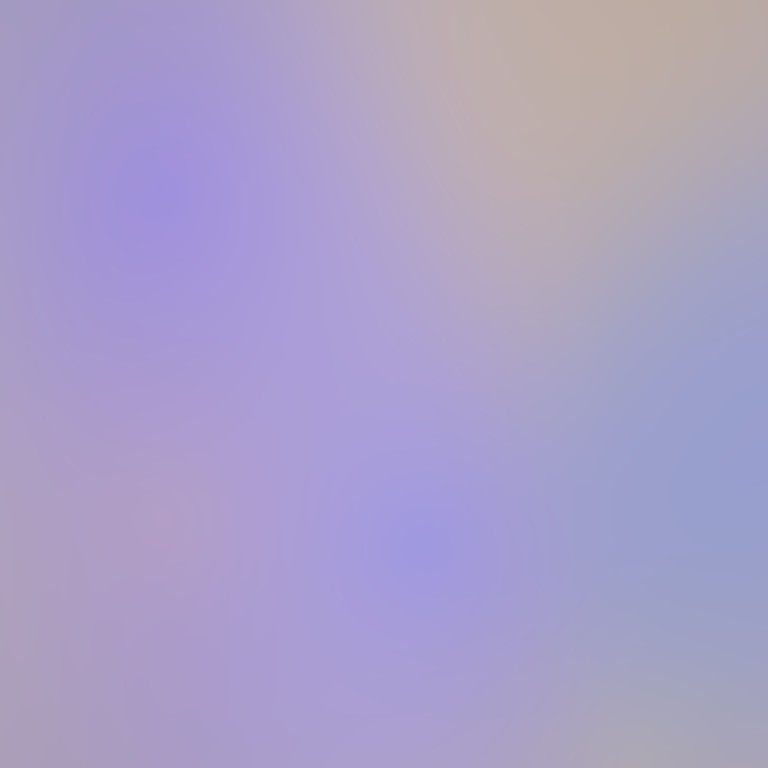
Abstract light effect, smooth gradient from soft lavender to pale peach, serene atmosphere, diffuse light, no room, no furniture, no objects.